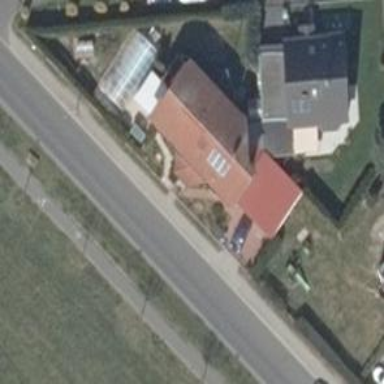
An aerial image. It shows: Detached building with gabled roof.